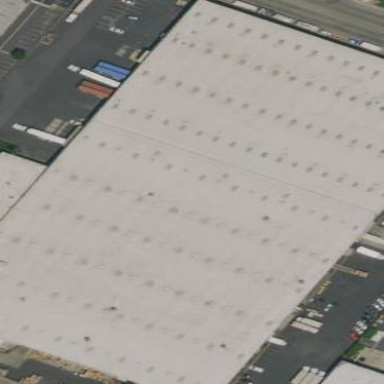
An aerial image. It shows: Warehouse.